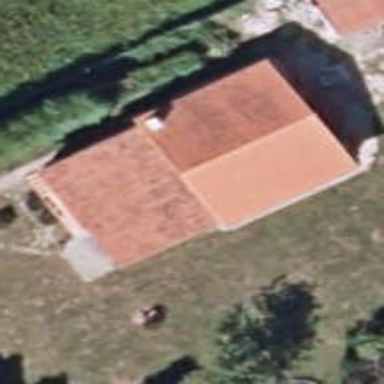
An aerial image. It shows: Simple and straightforward house.